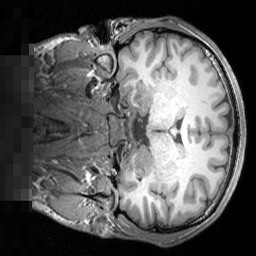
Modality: T1w
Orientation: coronal
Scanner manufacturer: siemens
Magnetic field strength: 3 T
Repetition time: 1.5 s
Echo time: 0.00291 s